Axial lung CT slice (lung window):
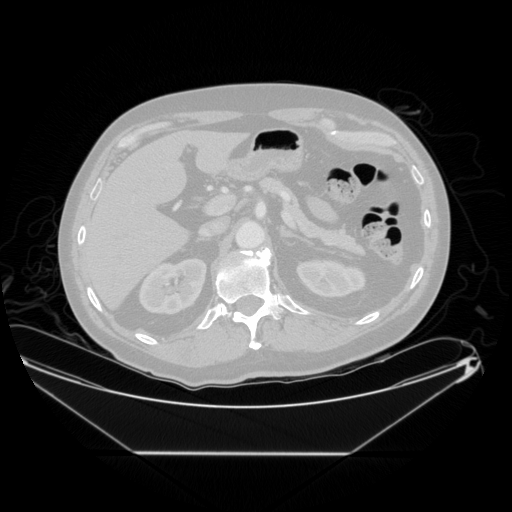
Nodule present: no